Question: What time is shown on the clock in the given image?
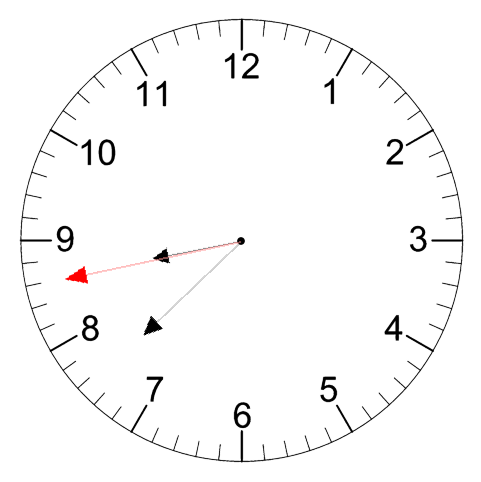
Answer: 08:37:43